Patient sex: M
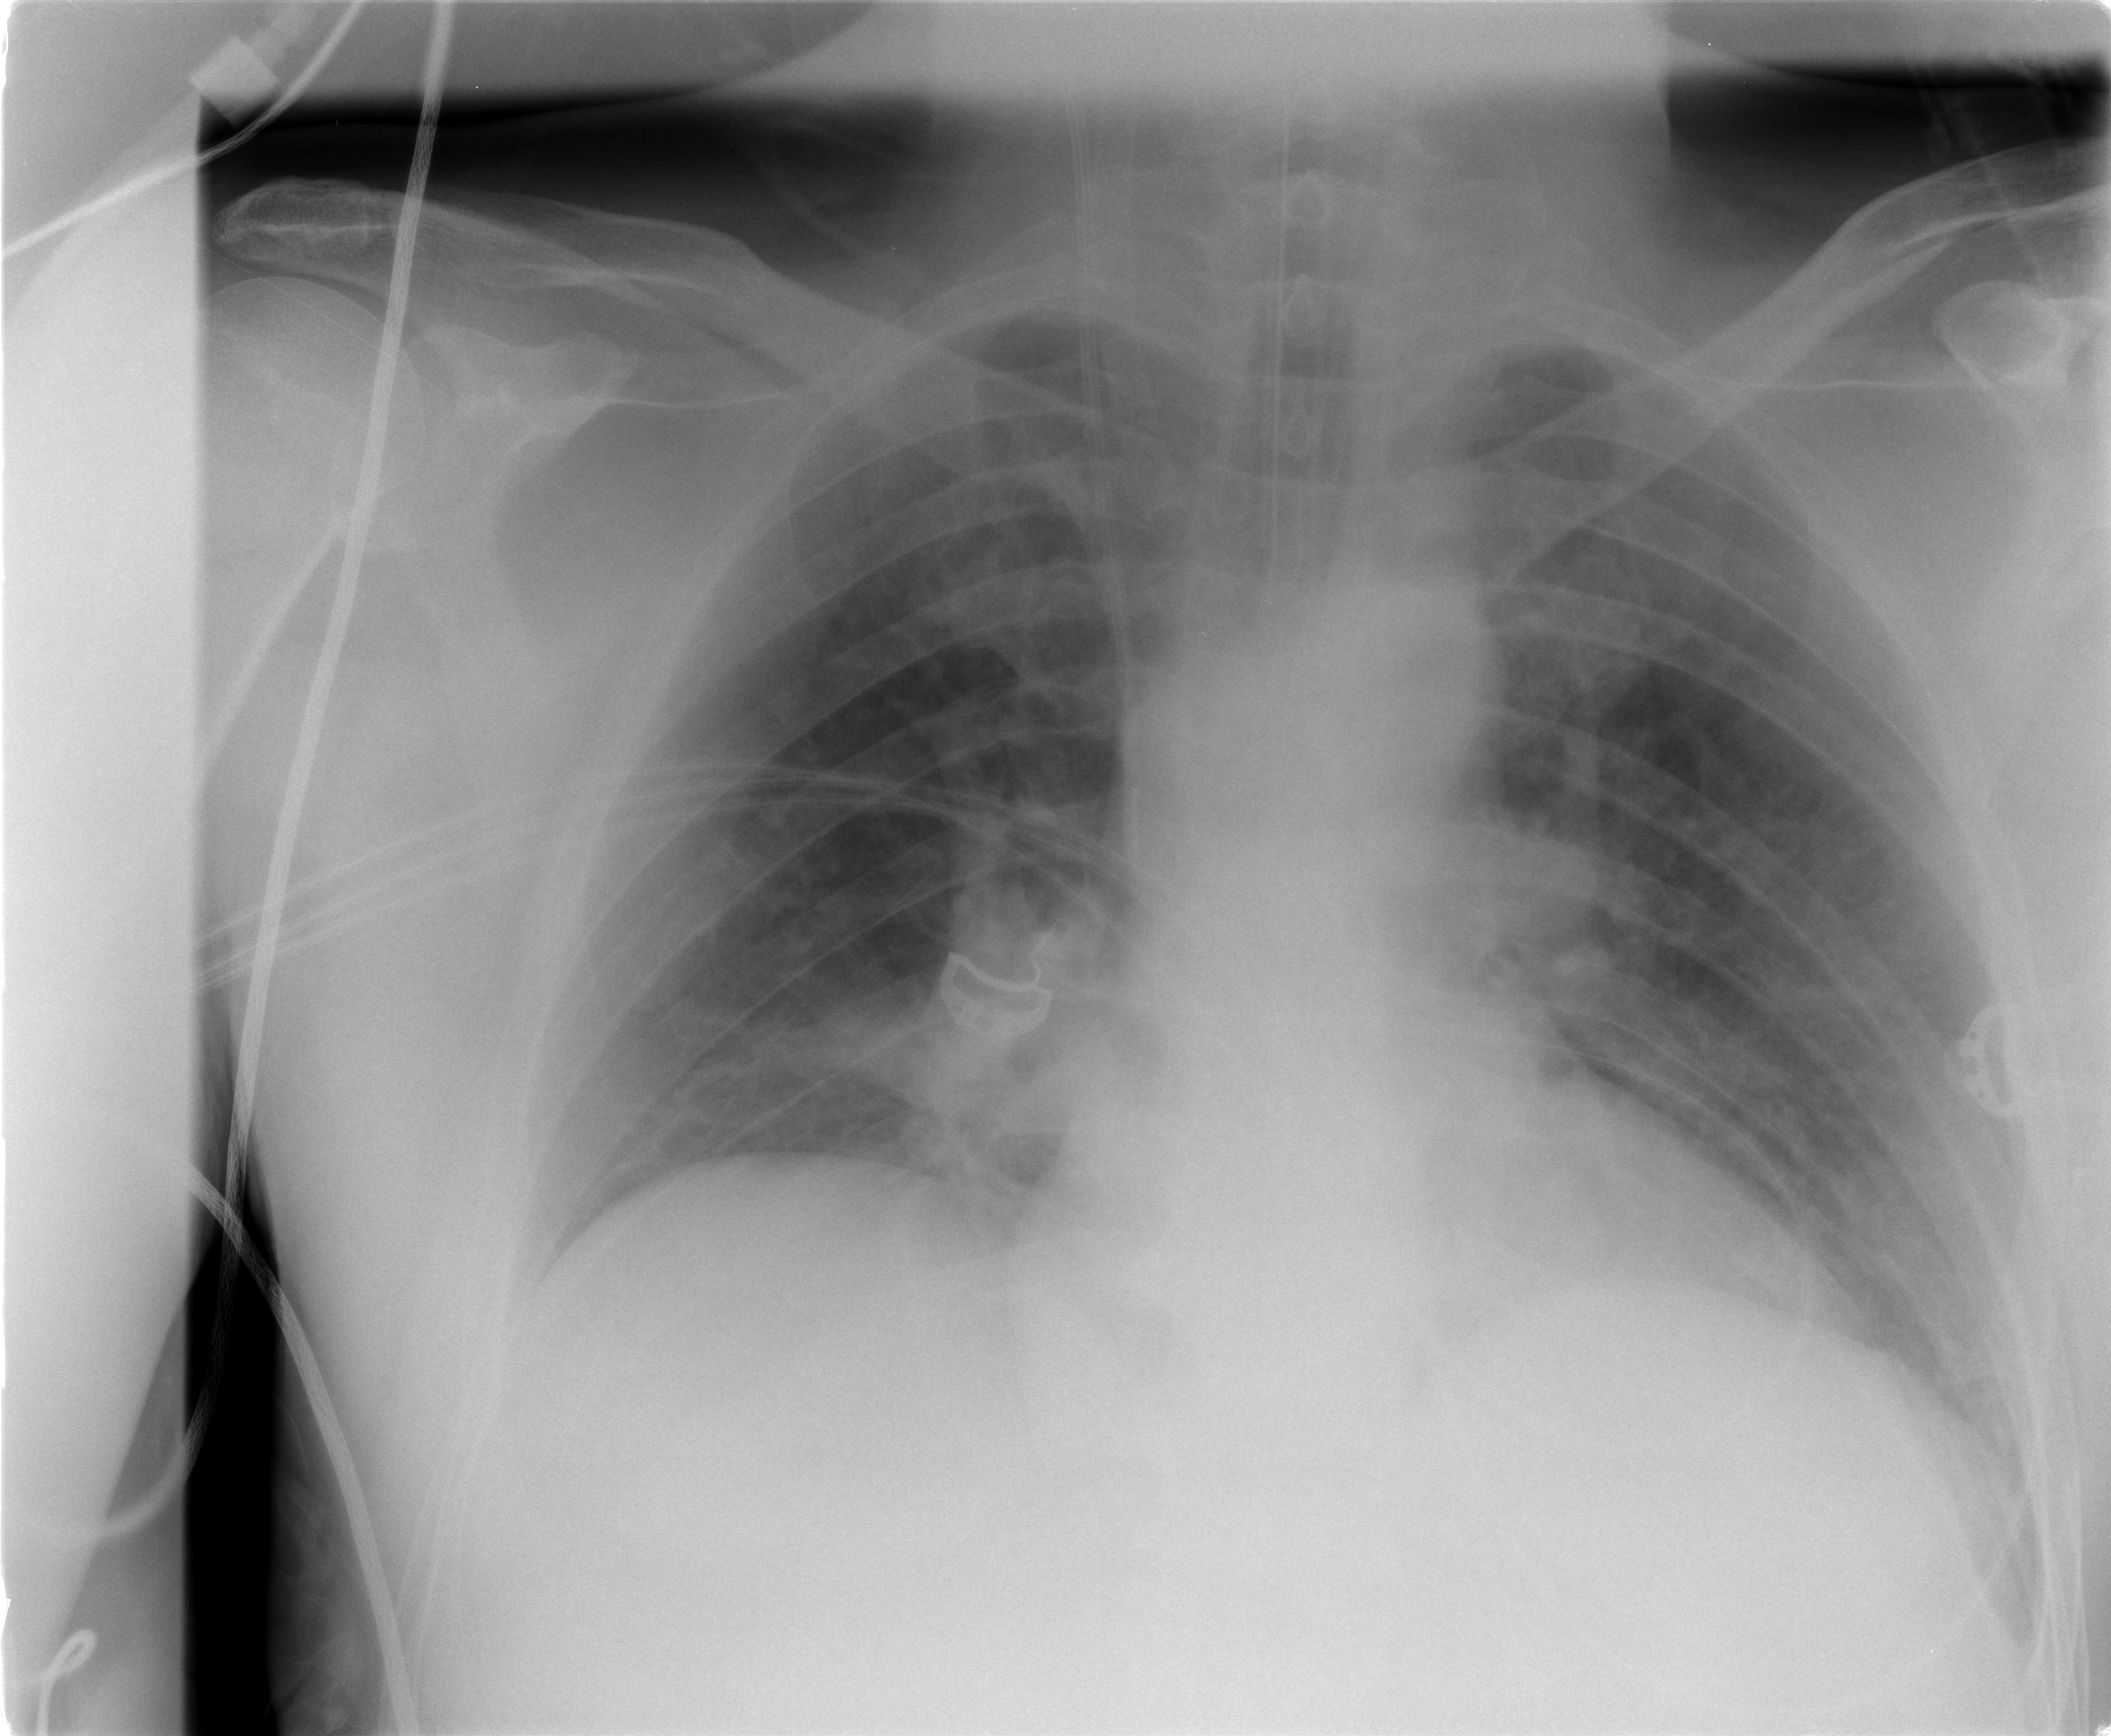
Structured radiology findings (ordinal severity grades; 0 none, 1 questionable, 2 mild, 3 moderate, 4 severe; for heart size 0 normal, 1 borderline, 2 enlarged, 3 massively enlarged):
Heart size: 0
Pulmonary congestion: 0
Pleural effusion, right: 0
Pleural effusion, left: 0
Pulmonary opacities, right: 0
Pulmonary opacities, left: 0
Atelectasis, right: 2
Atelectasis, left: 0